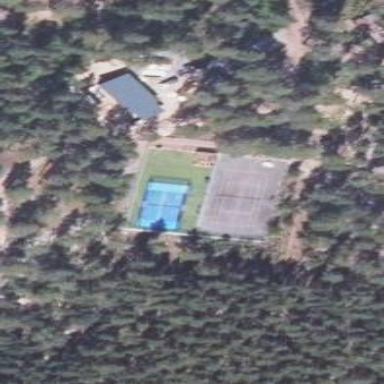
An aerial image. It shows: Tennis court on pitch designated for leisure land.